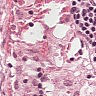
Metastatic tissue present: no